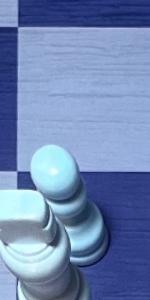
Label: Pawn_White